Field crop: maize
Growth stage: 2
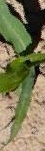
Species: maize